Aerial crown-view tile of a tropical tree (Barro Colorado Island, Panama), acquired 20240716:
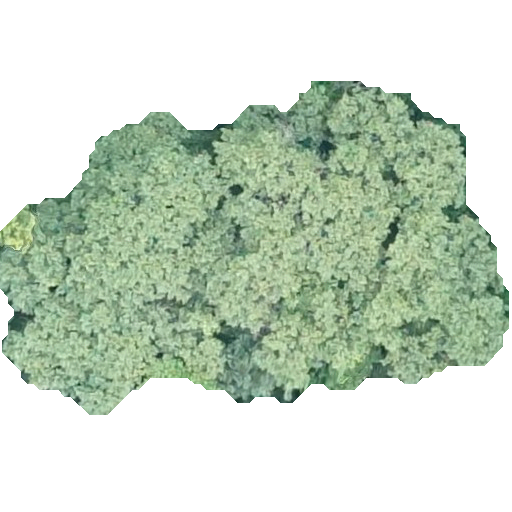
Species: Apeiba membranacea
GBIF accepted scientific name: Apeiba membranacea
Crown area: 194.751 m²